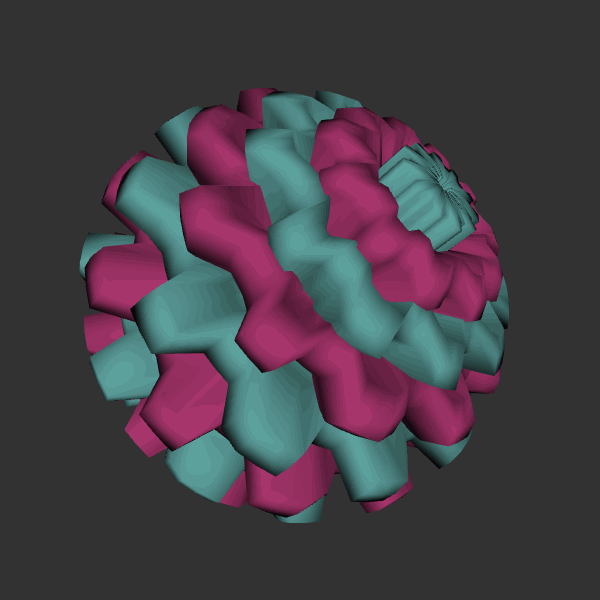
Background: dark